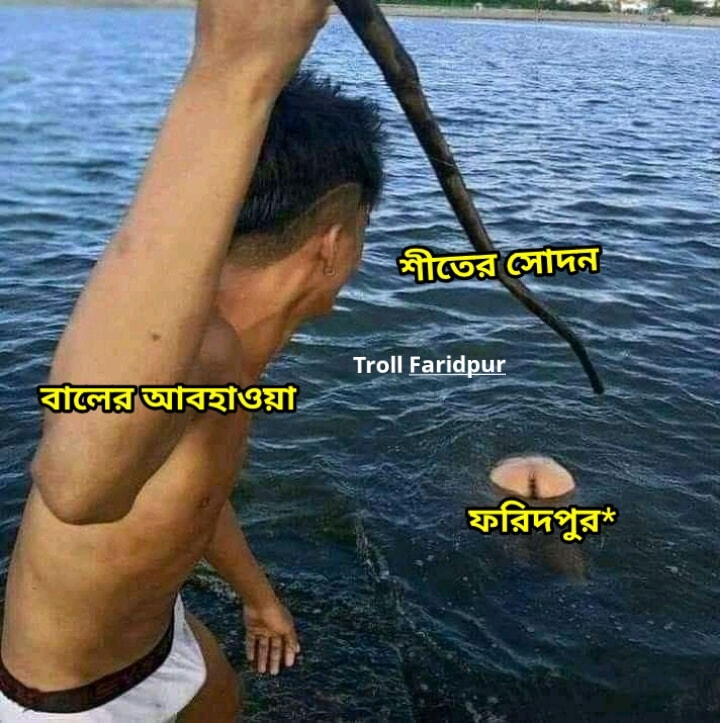
Caption: বালের আবহাওয়া     শীতের সোদন    ফরিদপুর*
Label: non-hate